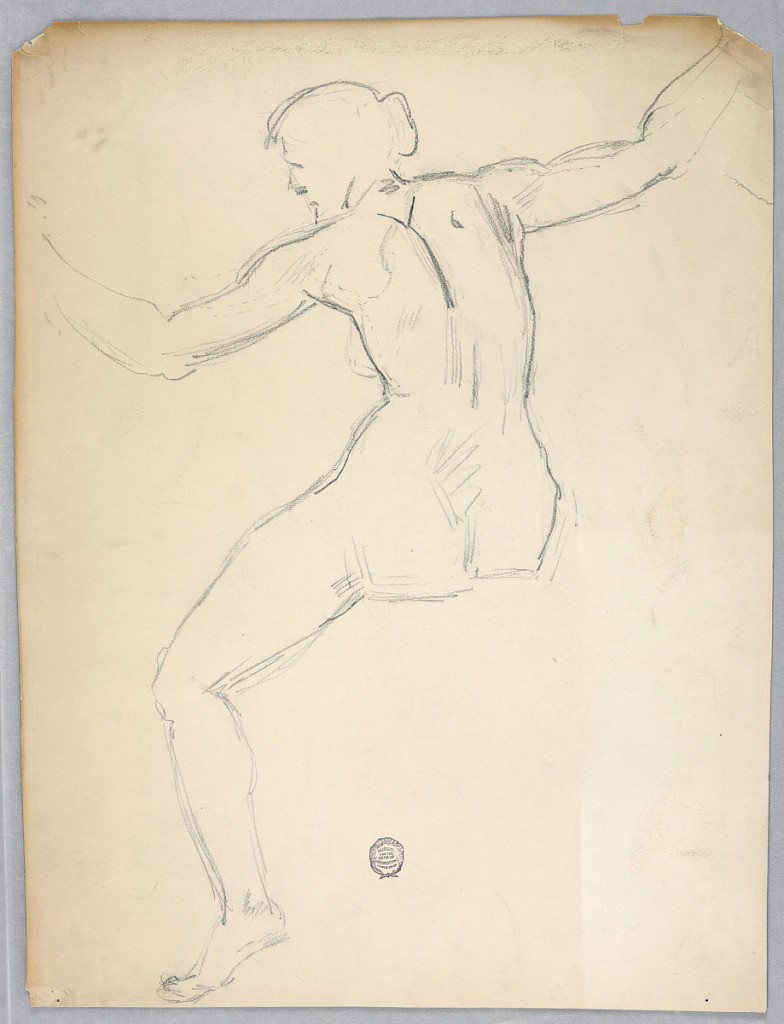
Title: Sketch for "Night"
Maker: Francis Augustus Lathrop, American, 1849–1909
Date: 1893–94
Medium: Black crayon on paper
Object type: Drawing
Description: Nude female figure shown from the rear seated without an indication of the right leg. The left hand is intended somewhat lower than the right one.